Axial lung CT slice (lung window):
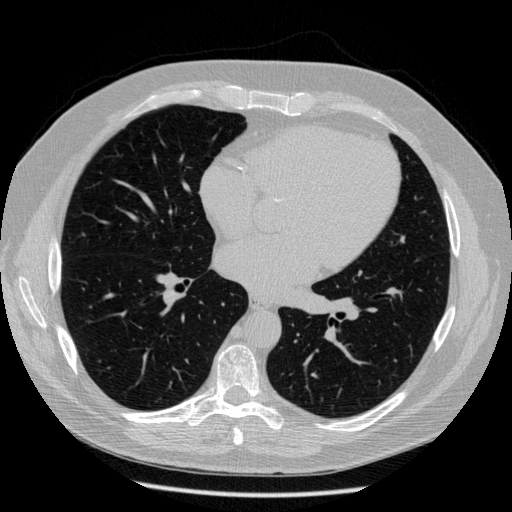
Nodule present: no